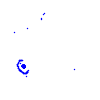
Particle: pion